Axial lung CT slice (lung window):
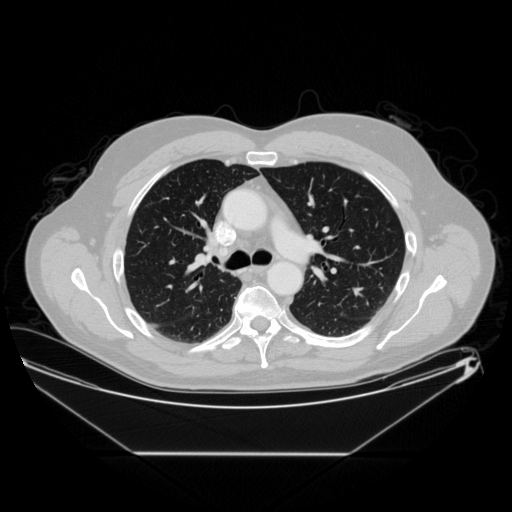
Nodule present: no